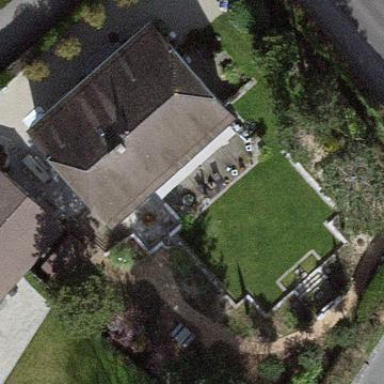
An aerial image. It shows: Garden enclosed by fence.